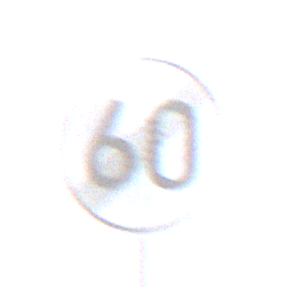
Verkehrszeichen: EndeGeschwindigkeit60
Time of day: MorningAfternoon
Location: Outdoor (Nature)
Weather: PartlyCloudy
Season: NotSpecified
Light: Natural